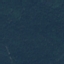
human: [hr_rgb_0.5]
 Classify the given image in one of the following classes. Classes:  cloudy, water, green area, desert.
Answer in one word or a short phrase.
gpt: green area